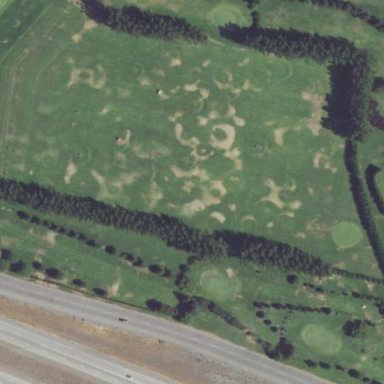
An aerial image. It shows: Golf course.